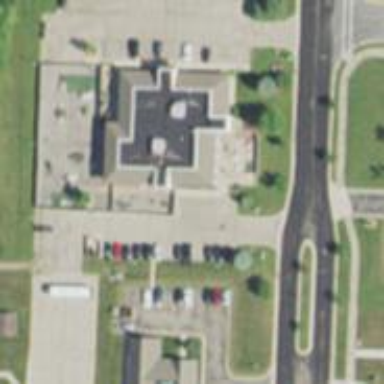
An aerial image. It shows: Healthcare clinic is depicted in the image.